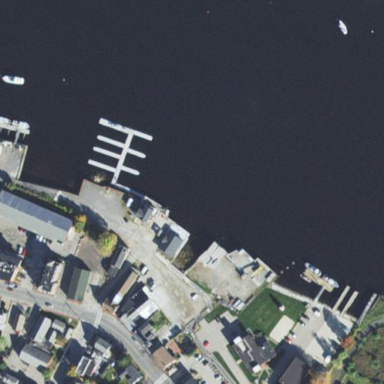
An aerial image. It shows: Commercial pier made of wooden planks for mooring boats.